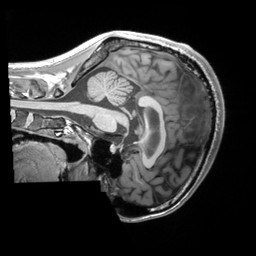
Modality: T1w
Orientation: sagittal
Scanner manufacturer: siemens
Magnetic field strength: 3 T
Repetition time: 2.25 s
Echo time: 0.00306 s